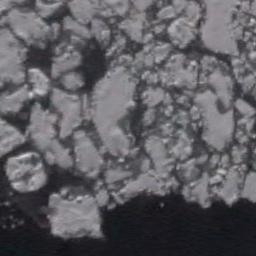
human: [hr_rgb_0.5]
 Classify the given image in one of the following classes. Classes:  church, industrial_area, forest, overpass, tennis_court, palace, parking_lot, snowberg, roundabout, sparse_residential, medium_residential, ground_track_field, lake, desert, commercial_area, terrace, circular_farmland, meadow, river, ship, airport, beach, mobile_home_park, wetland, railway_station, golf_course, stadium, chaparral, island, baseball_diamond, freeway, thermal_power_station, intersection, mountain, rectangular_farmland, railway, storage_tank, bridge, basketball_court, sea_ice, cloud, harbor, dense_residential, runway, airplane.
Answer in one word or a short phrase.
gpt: sea_ice